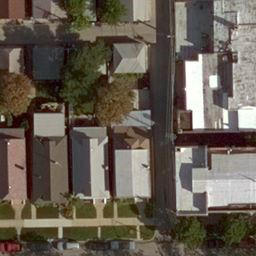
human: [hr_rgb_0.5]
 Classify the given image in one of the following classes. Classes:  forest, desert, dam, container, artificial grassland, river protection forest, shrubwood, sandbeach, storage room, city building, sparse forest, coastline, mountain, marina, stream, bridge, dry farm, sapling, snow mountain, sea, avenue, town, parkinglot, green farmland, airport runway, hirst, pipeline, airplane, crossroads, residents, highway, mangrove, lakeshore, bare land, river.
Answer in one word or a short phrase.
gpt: residents